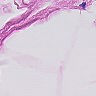
Metastatic tissue present: no